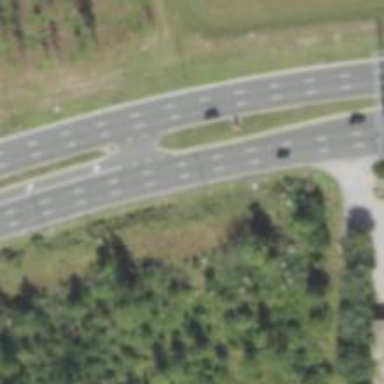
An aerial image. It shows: Expressway with asphalt surface categorized as trunk highway.